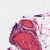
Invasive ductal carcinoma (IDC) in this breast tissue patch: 0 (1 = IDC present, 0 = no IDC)